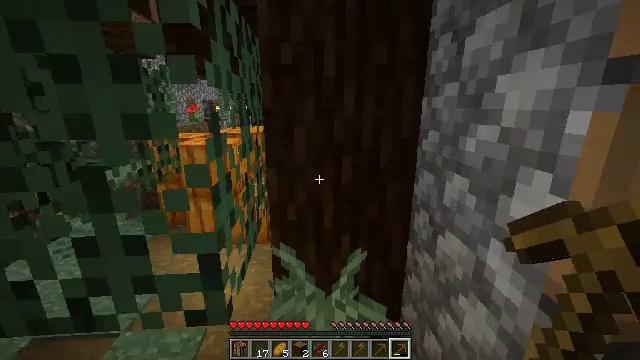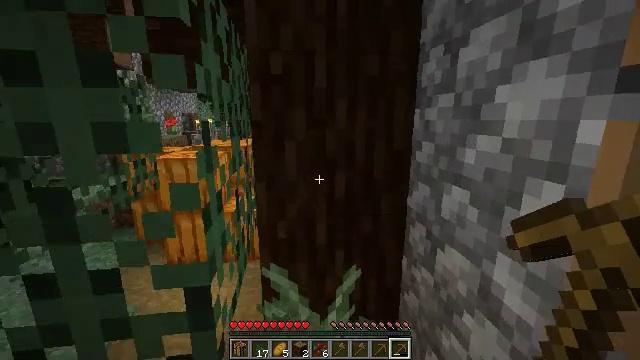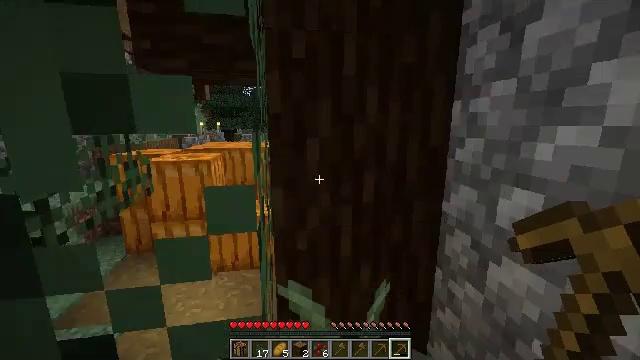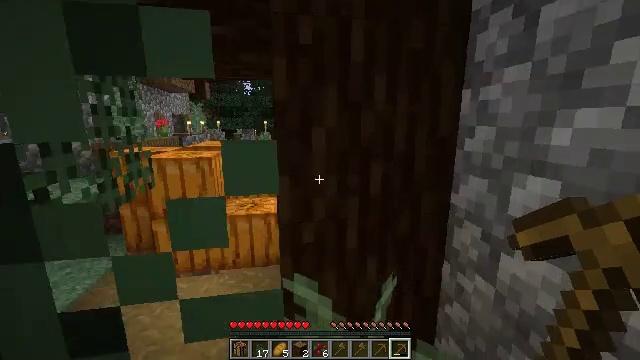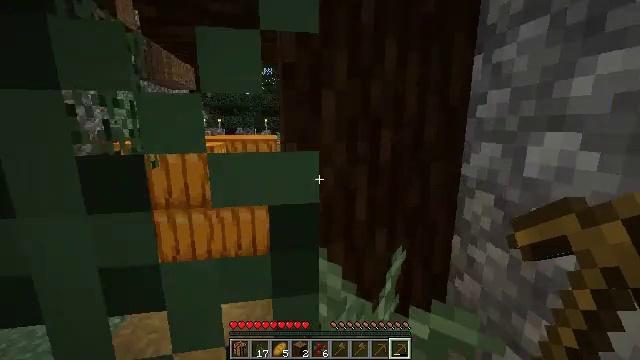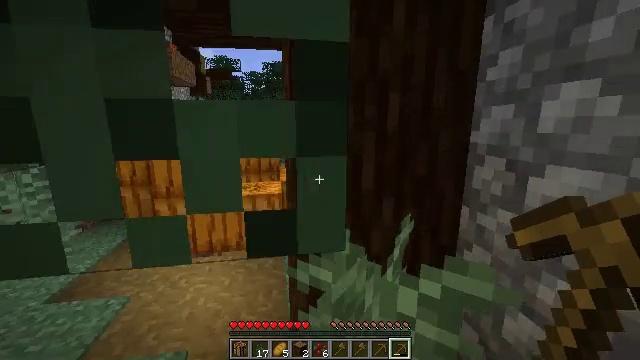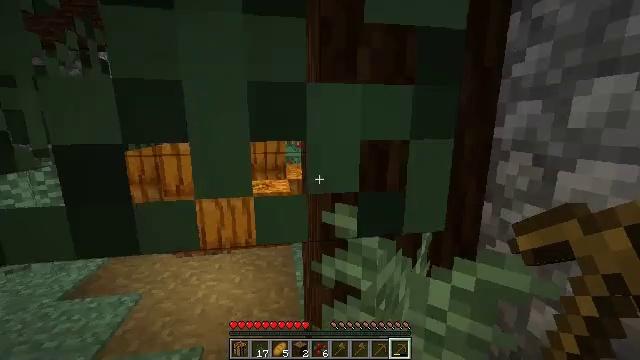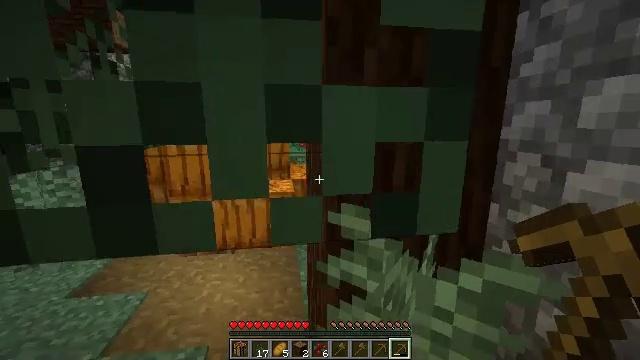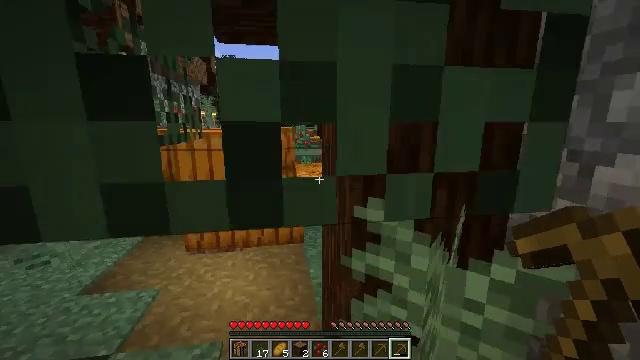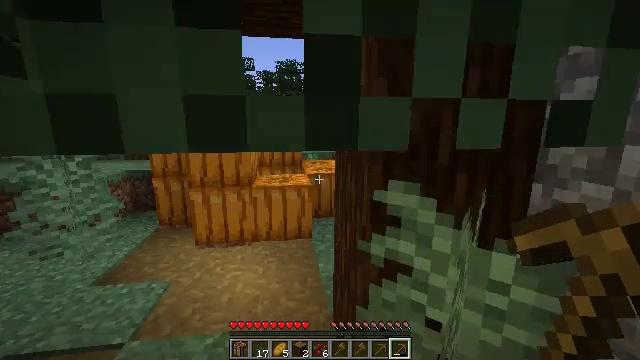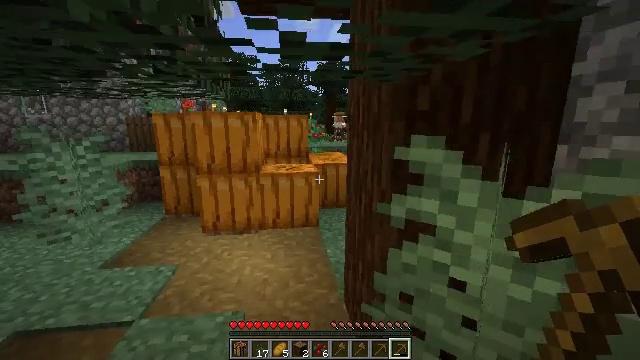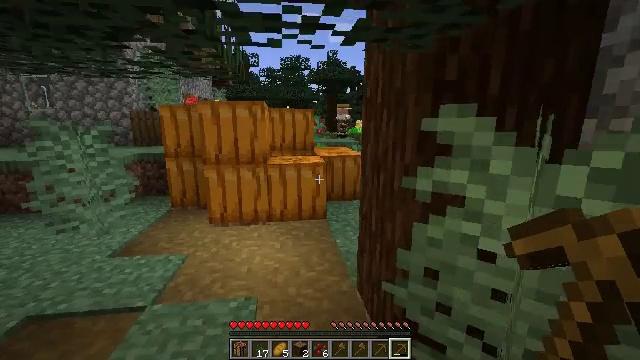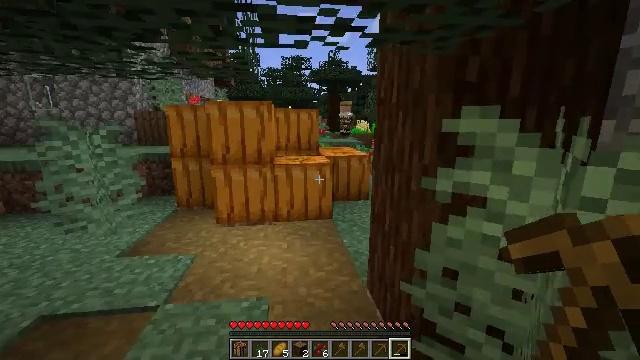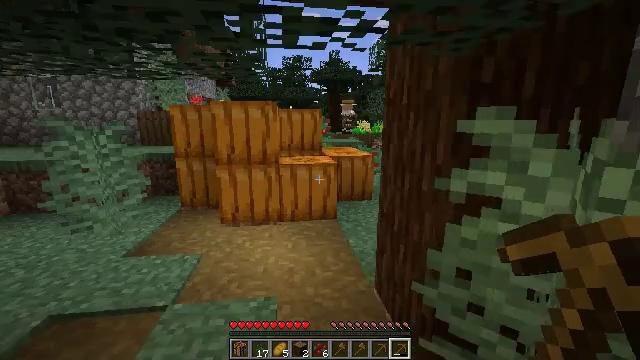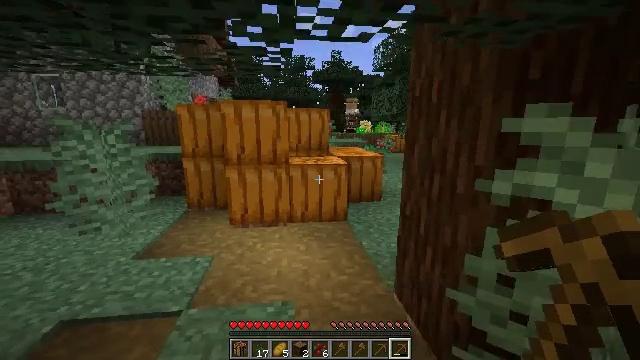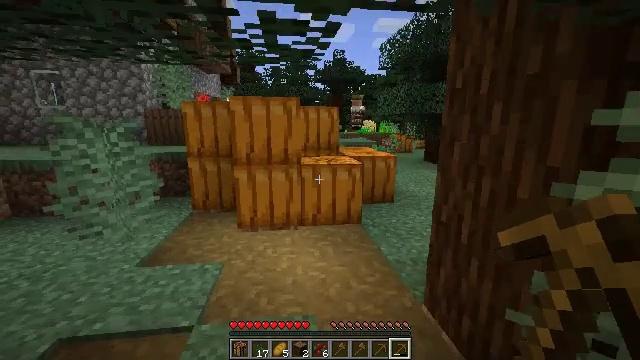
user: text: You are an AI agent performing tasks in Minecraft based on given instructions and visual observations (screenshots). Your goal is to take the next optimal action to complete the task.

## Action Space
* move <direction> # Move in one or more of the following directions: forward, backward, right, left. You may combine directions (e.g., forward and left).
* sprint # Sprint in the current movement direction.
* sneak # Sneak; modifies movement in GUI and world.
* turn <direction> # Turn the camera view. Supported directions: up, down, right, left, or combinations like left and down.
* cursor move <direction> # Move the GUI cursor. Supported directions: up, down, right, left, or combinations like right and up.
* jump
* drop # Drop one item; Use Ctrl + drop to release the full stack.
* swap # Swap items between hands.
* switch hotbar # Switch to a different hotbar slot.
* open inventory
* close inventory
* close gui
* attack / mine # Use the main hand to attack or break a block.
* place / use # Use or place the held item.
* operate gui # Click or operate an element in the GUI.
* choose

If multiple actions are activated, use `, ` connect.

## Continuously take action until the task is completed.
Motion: motion action
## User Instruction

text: Collect the pumpkin by holding left button.
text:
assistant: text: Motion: move forward and move left, turn right and up
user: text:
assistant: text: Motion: move forward and move left, turn right
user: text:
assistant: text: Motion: move forward
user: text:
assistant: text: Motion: move forward
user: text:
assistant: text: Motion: move forward
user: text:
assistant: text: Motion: move forward and move left
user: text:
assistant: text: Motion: move forward and move left
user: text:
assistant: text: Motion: move forward and move left
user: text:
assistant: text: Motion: move forward and move left
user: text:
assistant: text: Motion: move left
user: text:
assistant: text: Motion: move left
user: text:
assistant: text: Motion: move left
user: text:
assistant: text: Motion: move forward and move left
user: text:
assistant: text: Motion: move forward and move left
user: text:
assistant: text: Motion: move forward
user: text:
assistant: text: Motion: move forward
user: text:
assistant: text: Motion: move forward
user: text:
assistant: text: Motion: move forward
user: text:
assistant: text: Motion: move forward, turn left and up
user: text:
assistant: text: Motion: move forward, turn left and up
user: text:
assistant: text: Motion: move forward, turn left and up
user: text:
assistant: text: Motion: move forward, turn left and up
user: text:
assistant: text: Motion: move forward, turn left
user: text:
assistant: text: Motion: move forward, turn left
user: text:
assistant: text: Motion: move forward and move right, turn left
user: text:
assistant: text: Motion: move forward and move right
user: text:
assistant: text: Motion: move forward and move right
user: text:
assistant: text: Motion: move forward and move right
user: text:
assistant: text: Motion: move forward and move right
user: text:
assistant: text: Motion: move right